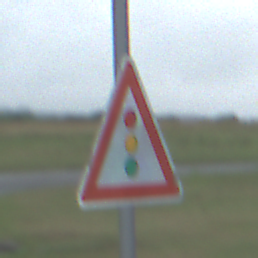
Verkehrszeichen: Lichtzeichenanlage
Umgebung: Outdoor, Suburban
Tageszeit: Midday
Wetter: Overcast
Licht: Natural
Jahreszeit: NotSpecified
Kontrast: LowContrast